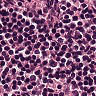
Metastatic tissue present: no